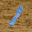
Label: 1